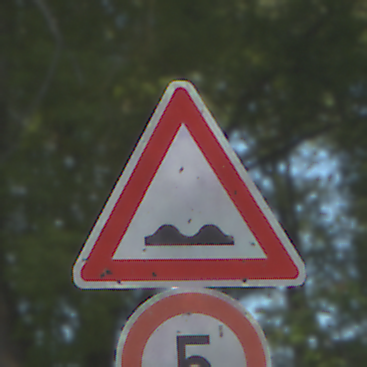
Verkehrszeichen: UnebeneFahrbahn
Zusatzzeichen unten: Geschwindigkeit5
Umgebung: Outdoor, Nature
Tageszeit: MorningAfternoon
Wetter: PartlyCloudy
Licht: Natural
Jahreszeit: NotSpecified
Kontrast: HighContrast